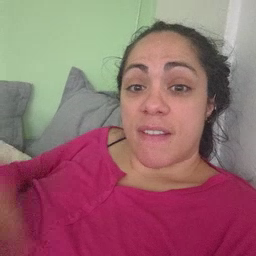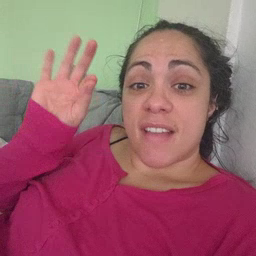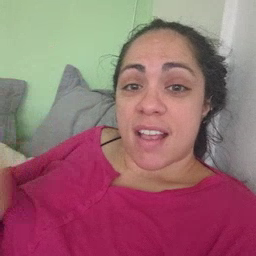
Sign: find